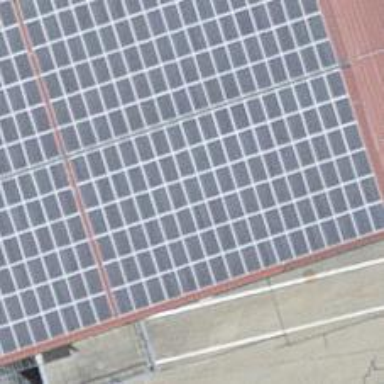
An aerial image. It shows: Solar power generator using photovoltaic panels.